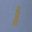
Label: 1